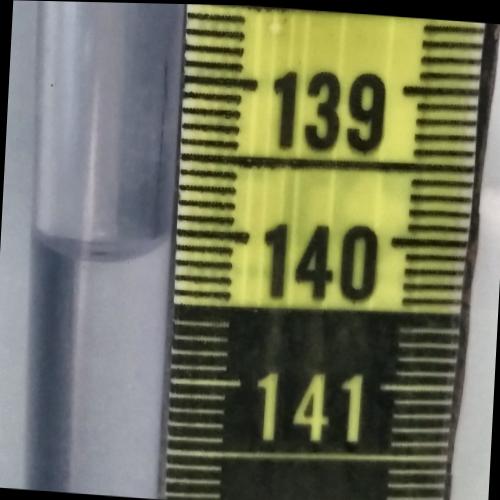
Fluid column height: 140.1 cm